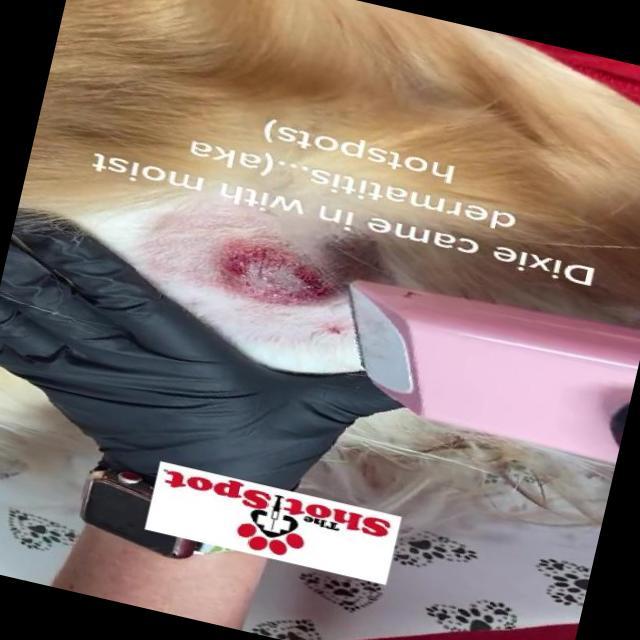
Canine dermatitis — inflammation of the skin presenting with erythema, pruritus, papules, and excoriation. May be allergic, contact, or atopic in origin.